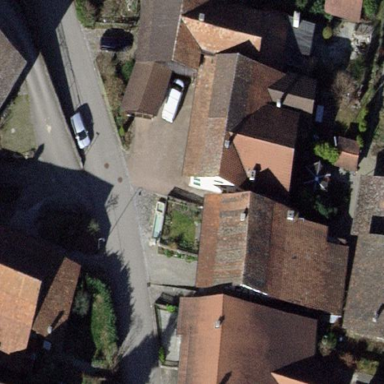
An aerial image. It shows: Terrace building with gabled roof.